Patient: sex M, age 68
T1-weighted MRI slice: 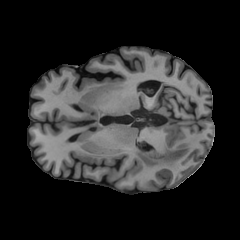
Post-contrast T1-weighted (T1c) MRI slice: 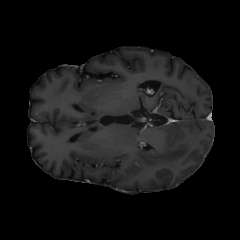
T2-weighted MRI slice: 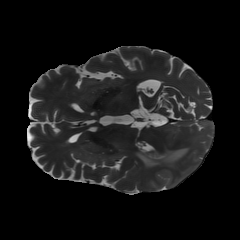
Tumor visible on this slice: yes
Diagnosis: Glioblastoma, IDH-wildtype
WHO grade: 4